Question: What is the reading of this measurement?
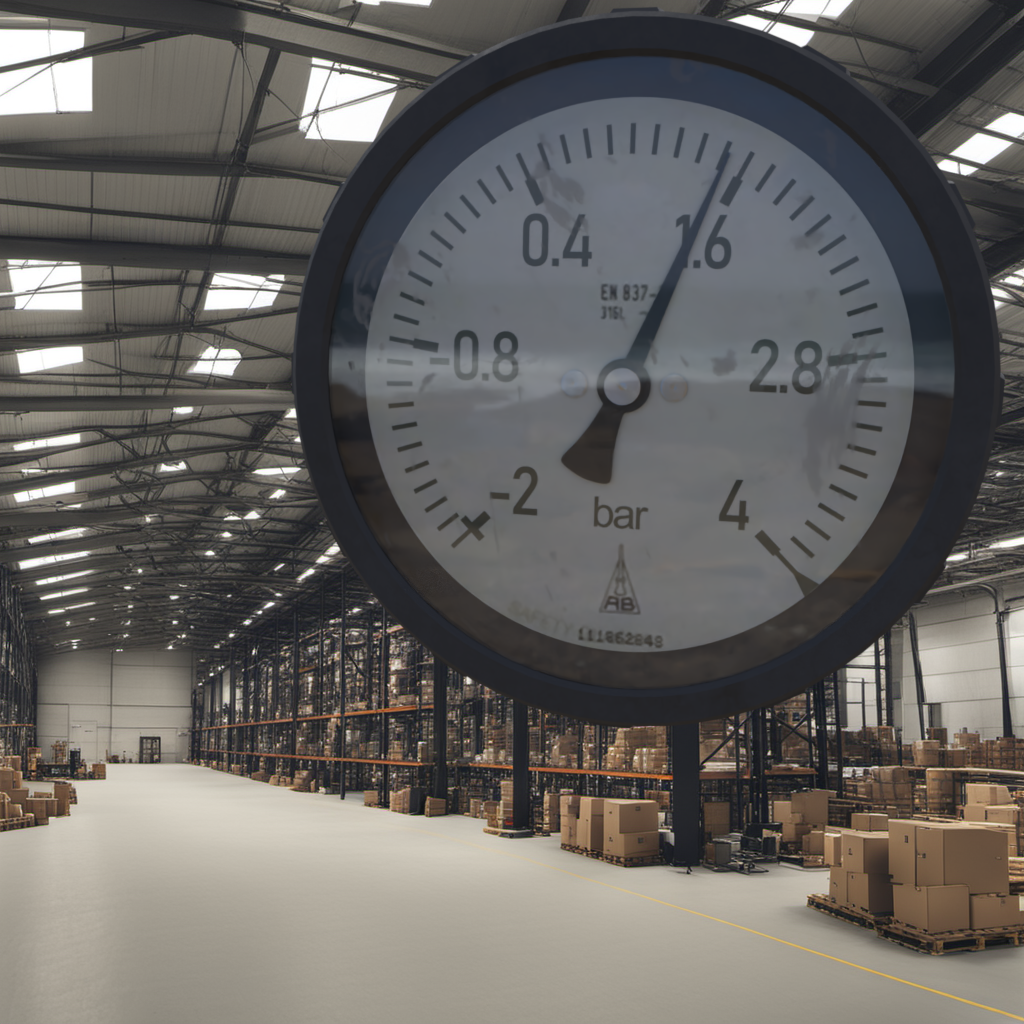
Answer: The result is 1.51
Question: What is the range of the measurement shown in the image?
Answer: The range is from -2 to 4
Question: What is the minimum and maximum value range of this measurement?
Answer: The minimum value is -2 and the maximum value is 4